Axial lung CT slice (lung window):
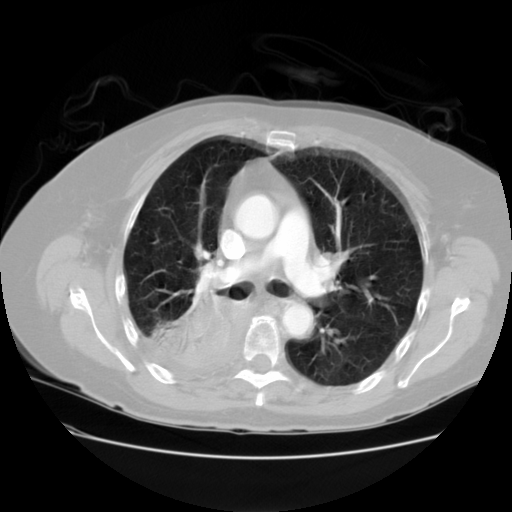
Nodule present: no